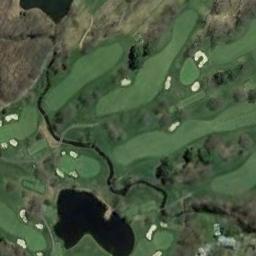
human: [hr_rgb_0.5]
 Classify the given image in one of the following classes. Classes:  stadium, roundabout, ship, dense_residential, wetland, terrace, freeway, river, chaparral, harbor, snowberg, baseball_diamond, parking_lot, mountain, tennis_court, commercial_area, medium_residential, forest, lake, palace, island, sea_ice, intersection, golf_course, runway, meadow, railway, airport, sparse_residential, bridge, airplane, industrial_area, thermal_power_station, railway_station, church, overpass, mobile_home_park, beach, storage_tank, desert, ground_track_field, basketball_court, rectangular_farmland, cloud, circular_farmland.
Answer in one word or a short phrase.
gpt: golf_course